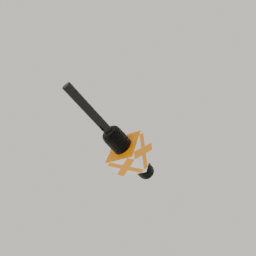
Label: electronics